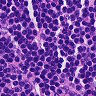
Metastatic tissue present: no